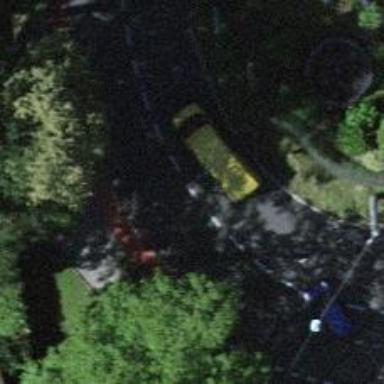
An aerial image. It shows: Tertiary road with designated cycle lane and trolley wires for electric vehicles.